Question: I want to be able to check this option programatically in on create...after prompting user ofchurs

Something like
'''
if (android.systemtime==false)
{
systemtime=true;
}
'''
is this possible? any help would be appreciated
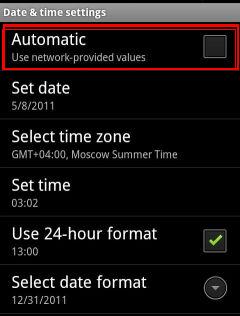
Answer: You are looking for <URL>. Before API level 17 was introduced you could both read and change that value, but now this value is read-only for non-system apps.
'''
private boolean isAutoTimeEnabled() {
if (Build.VERSION.SDK_INT >= Build.VERSION_CODES.JELLY_BEAN_MR1) {
// For JB+
return Settings.Global.getInt(getContentResolver(), Settings.Global.AUTO_TIME, 0) > 0;
}
// For older Android versions
return Settings.System.getInt(getContentResolver(), Settings.System.AUTO_TIME, 0) > 0;
}
'''